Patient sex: M
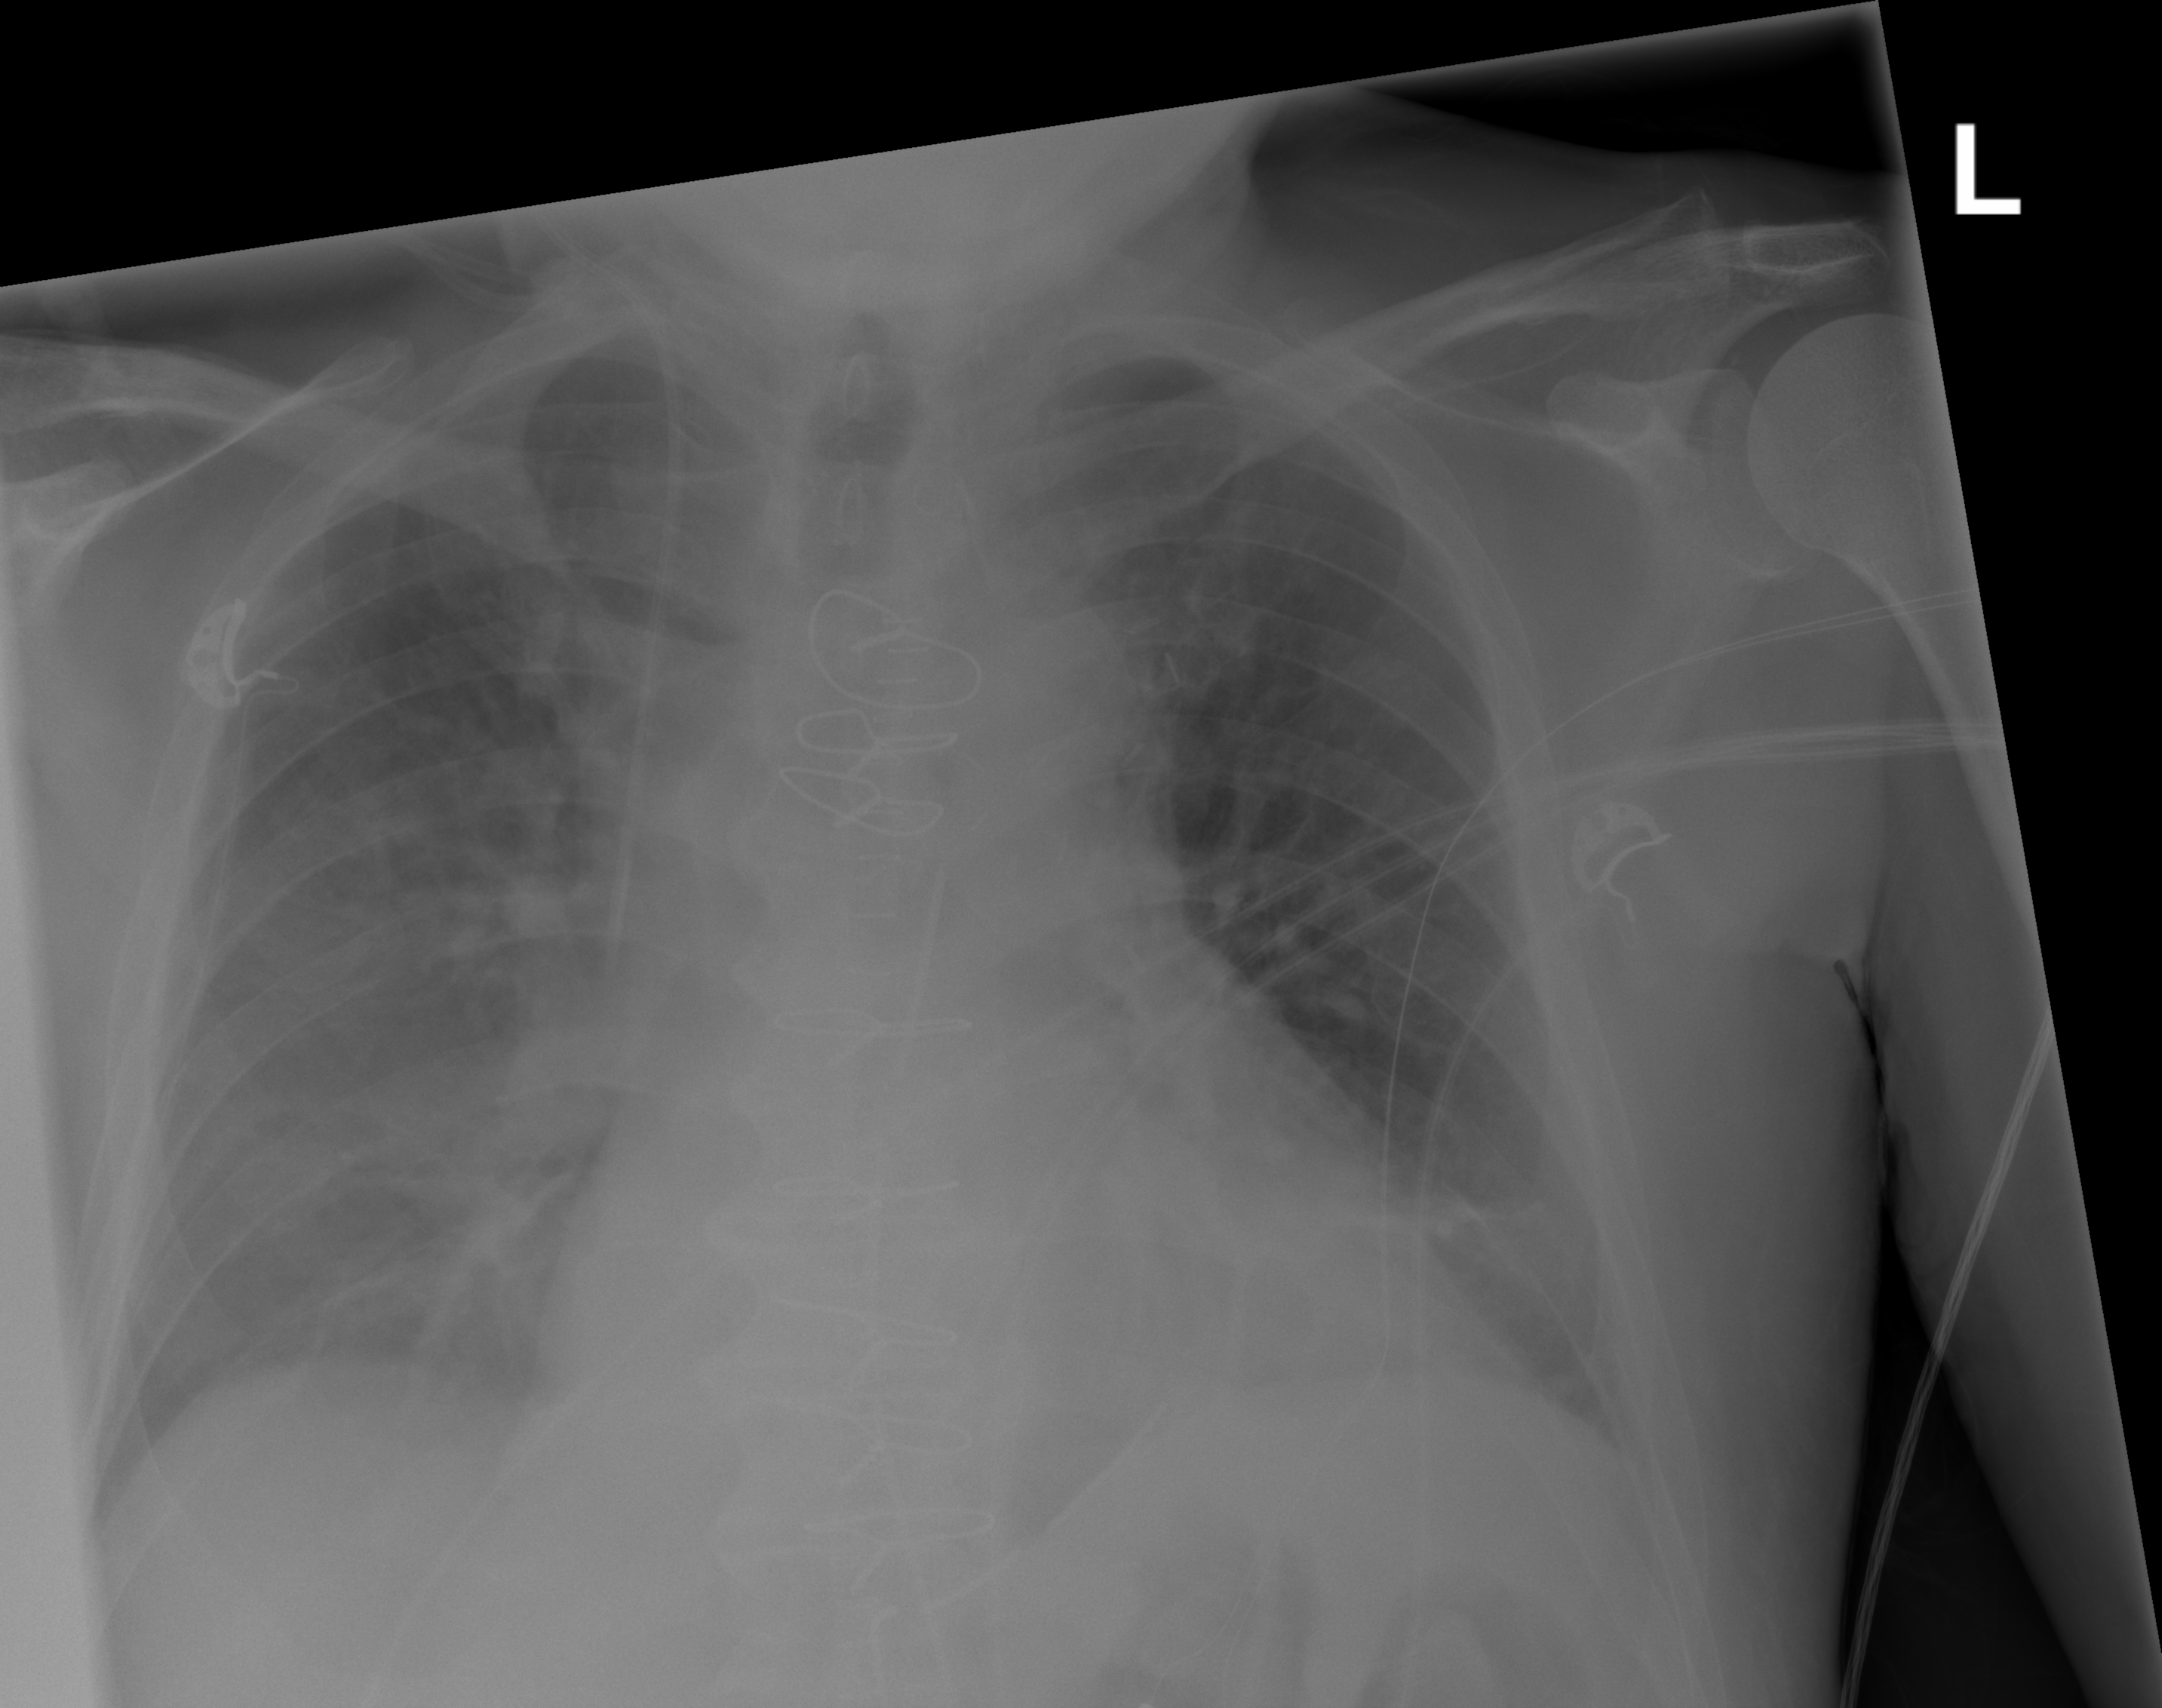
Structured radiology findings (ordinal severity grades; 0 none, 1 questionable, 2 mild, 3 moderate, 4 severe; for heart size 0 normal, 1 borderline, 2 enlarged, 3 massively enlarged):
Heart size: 1
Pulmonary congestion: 2
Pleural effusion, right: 2
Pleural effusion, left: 2
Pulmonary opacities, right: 1
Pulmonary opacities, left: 0
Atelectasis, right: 2
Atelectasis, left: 2